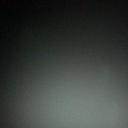
Screen state: off